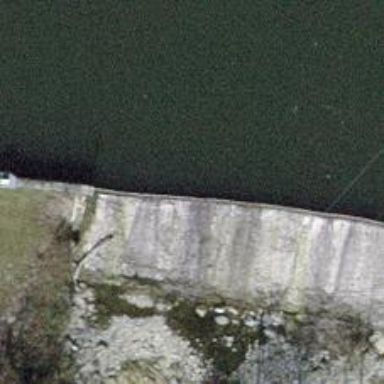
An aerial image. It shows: Weir in waterway.